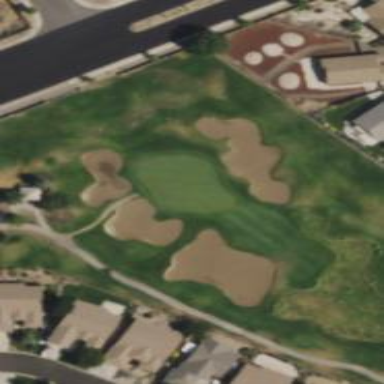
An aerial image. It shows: Golf hole.